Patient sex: M
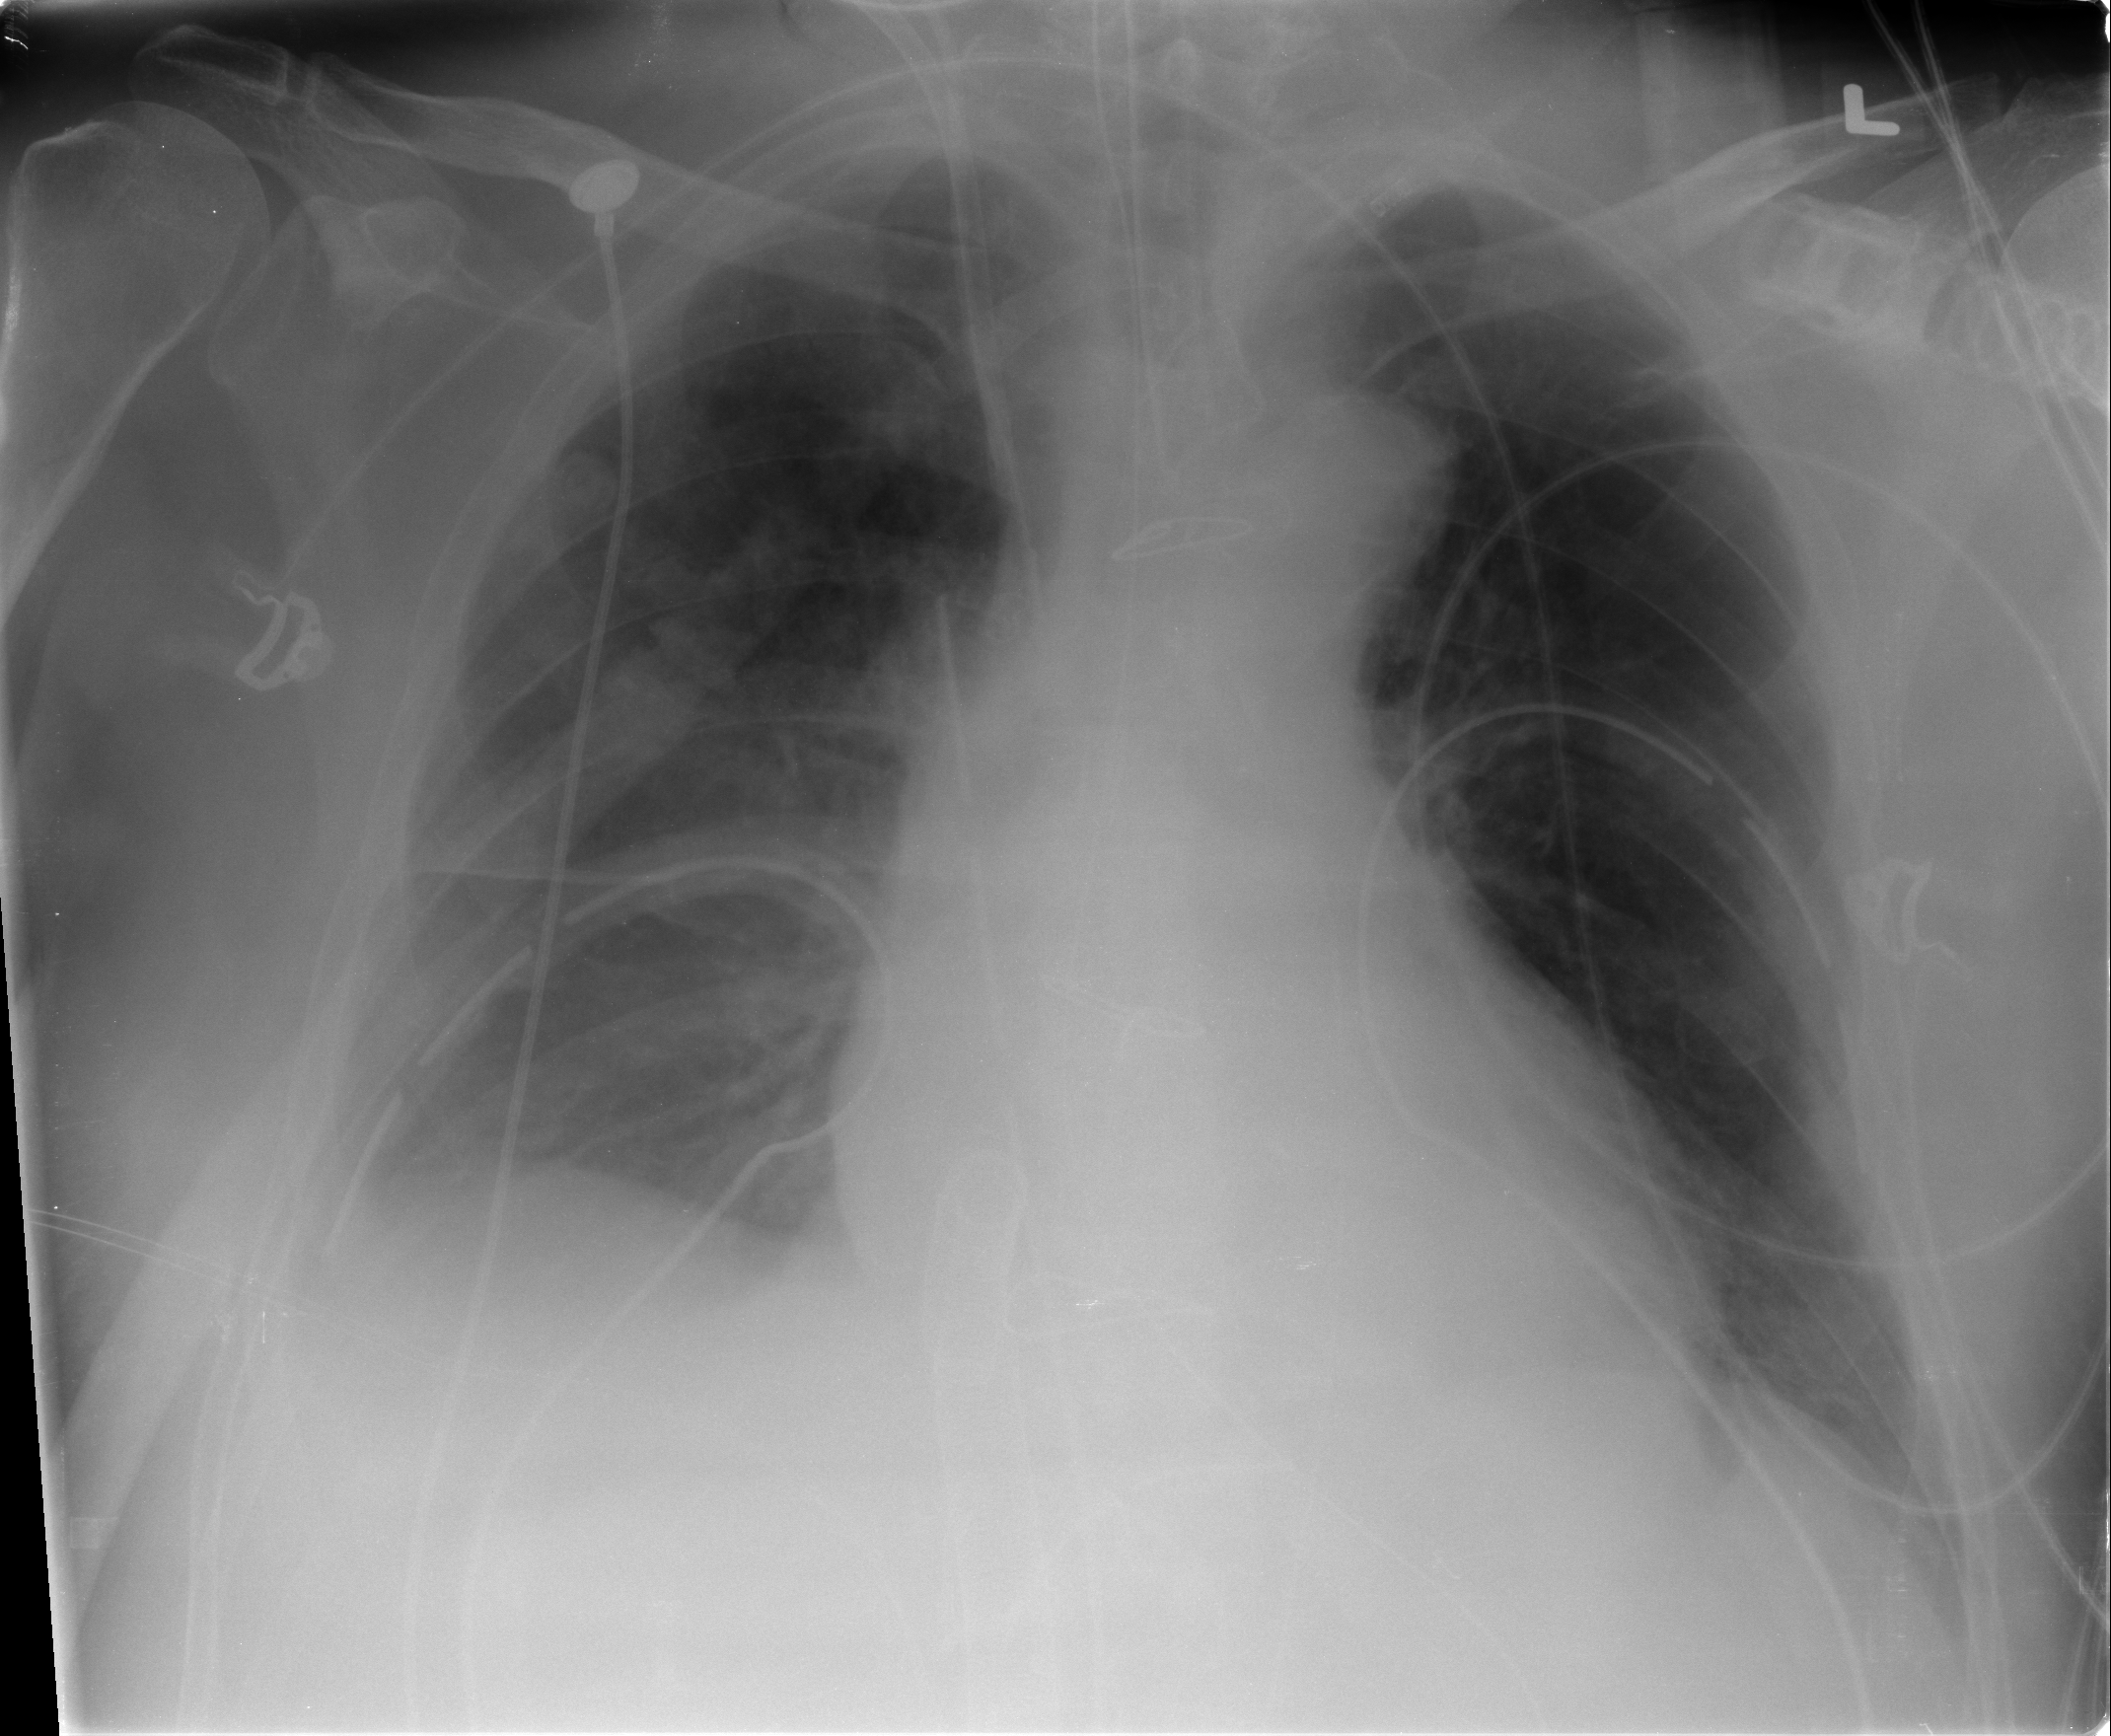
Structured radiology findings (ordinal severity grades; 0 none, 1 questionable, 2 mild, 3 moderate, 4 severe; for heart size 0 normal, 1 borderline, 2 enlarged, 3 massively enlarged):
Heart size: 2
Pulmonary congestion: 2
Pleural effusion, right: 2
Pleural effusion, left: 0
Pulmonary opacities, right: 2
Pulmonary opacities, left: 0
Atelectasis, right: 2
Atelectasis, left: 1